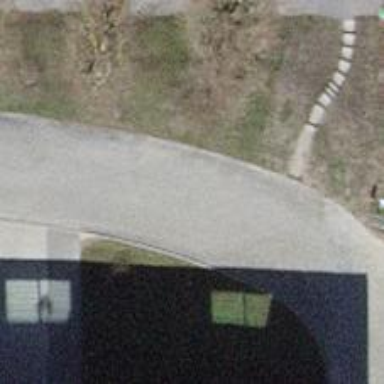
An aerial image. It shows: Residential road with sett surface.